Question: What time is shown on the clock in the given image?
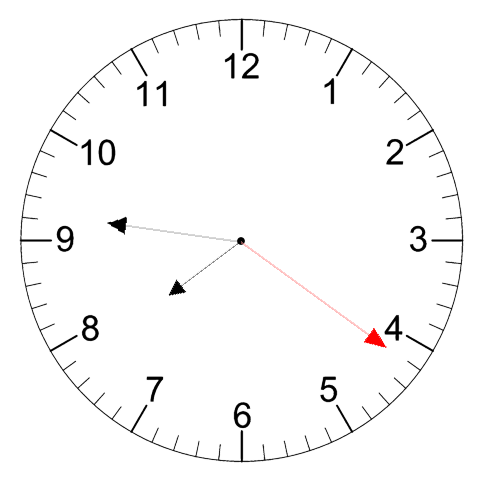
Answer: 07:46:21